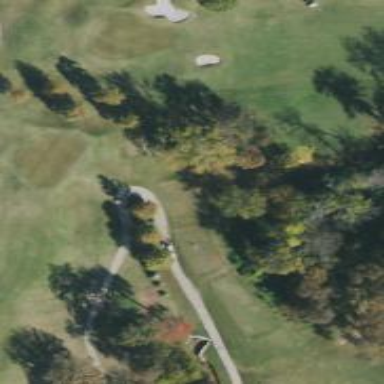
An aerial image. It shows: Service road designated as golf cart path.